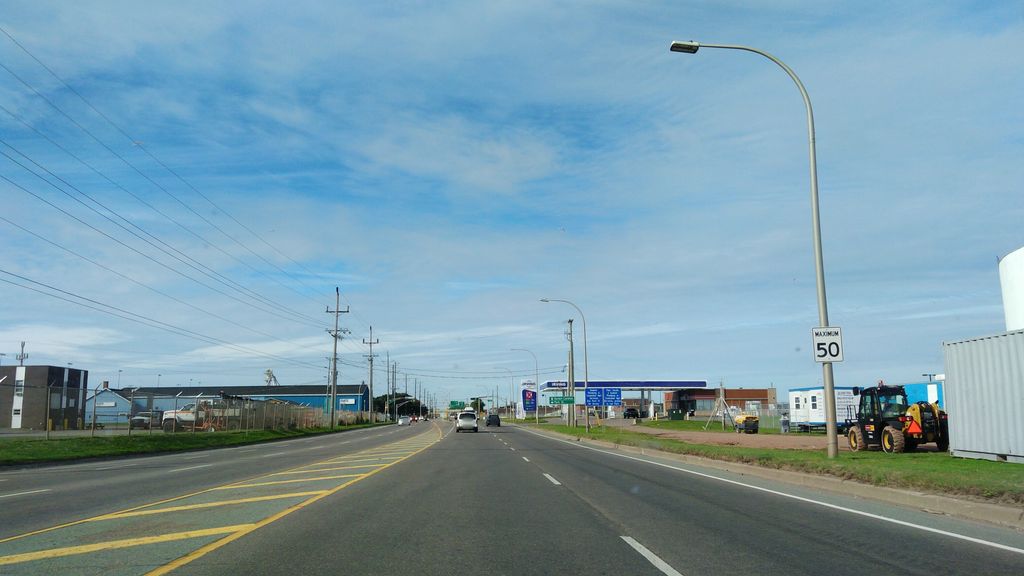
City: charlottetown